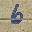
Label: 6